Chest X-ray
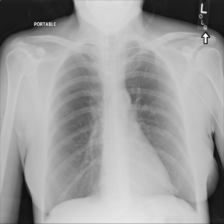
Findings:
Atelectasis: negative
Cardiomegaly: negative
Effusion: negative
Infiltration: negative
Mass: negative
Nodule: negative
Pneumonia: negative
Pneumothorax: negative
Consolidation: negative
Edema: negative
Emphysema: negative
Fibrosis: negative
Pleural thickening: negative
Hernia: negative